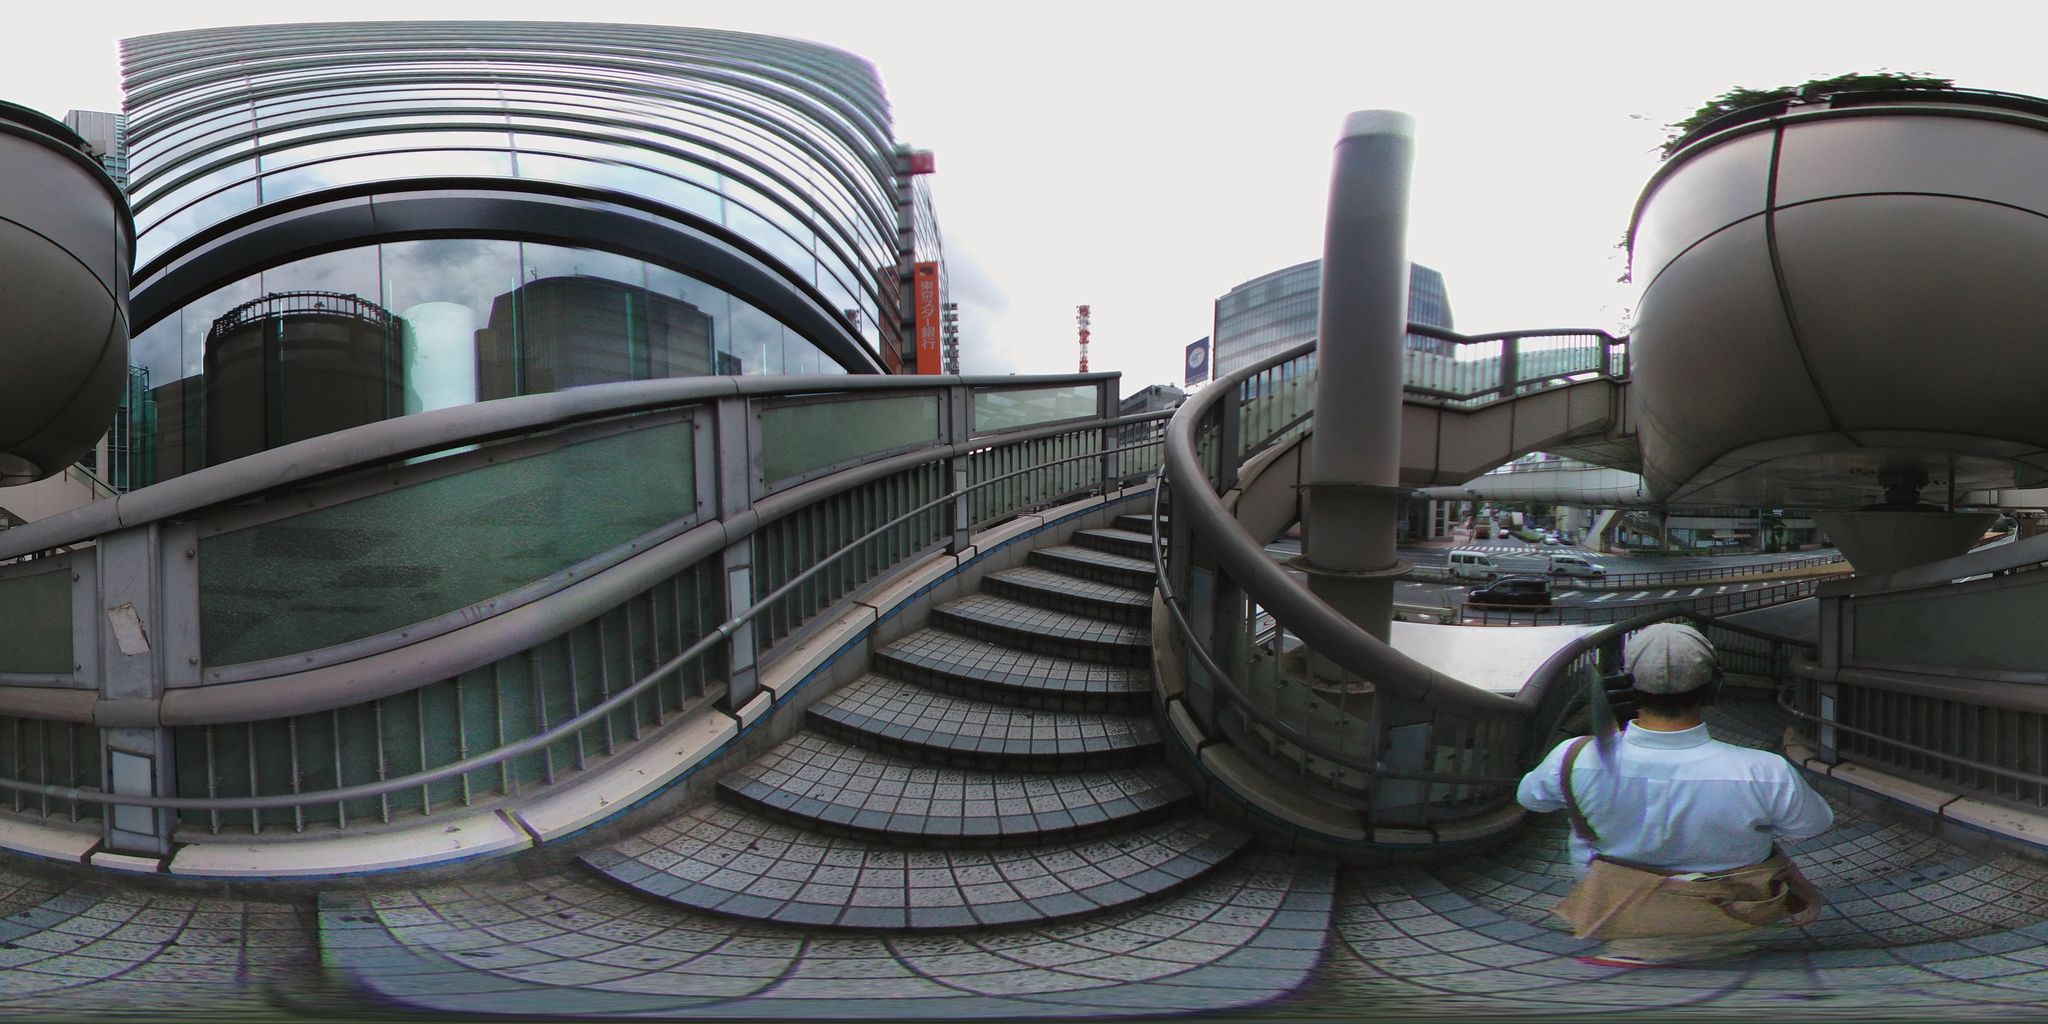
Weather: clear
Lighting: day
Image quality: good
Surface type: walking surface
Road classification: footway, steps, pedestrian
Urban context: urban centre
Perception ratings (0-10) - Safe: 3.89, Lively: 2.79, Beautiful: 2.2, Boring: 0.39, Depressing: 3.4, Wealthy: 3.3